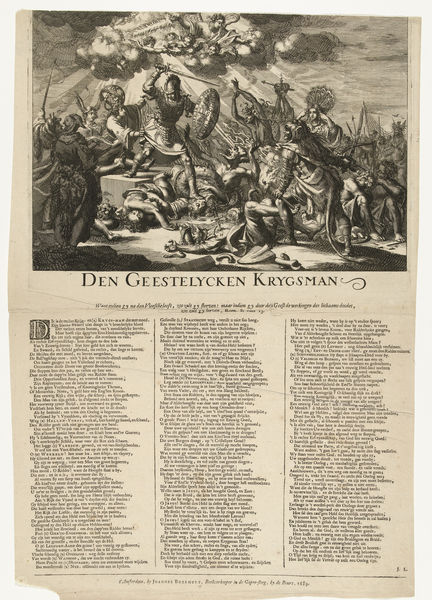
Titel: De Christelijke Ridder
Künstler: Jan Luyken
Standort: Amsterdam
Institution: Rijksmuseum
Schlagwörter: columns, fight, men, people, soldier, soldiers, sword, swords, white, women, black, gray, old, three, woman, picture, print, sheet, angel, angels, cloud, clouds, fighting, gods, greek, heaven, man, roman, sky, german, death, armor, armour, helmet, light, drawing, paper, black and white, shadow, animals, army, illustration, battle, myth, story, writing, dead, storm, letters, newspaper, ancient, mythological, shoes, engraving, angles, war, horse, fire, roma, god, shield, warrior, book, script, angeö, togas, page, dagger, violence, text, confusion, words, murder, manuscript, romans, poetry, holy, blood, dying, warriors, attack, weapons, literature, blakc, headdress, rays, poem, document, shields, tanle, sheilds, clous, figh, verse, den, wors, den geestelycken krygsman, conusion, headline, trrop, literatute